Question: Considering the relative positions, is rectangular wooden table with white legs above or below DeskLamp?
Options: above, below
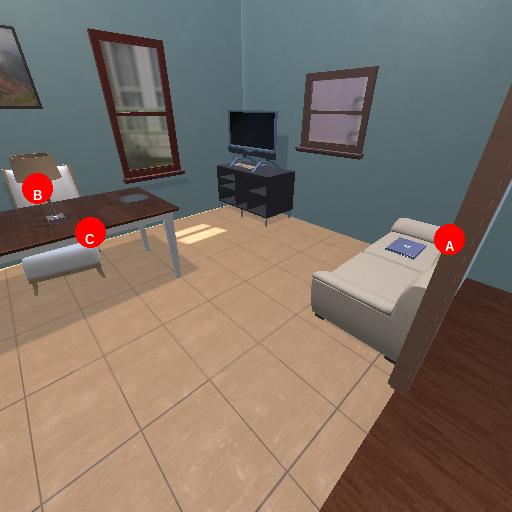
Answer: above